Question: I'm using <URL> to try to sort a table. It works with a cosmetic issue that is not so much disturbing. The "zebra" doesn't activate until you really try to order the table. Isn't annoying at all but I couldn't find why this happens.
My really problem is that I'm trying to use also the pager plugin. The pager div appears at the top of the page. It may be caused (both problems) because I have the table inside a prior hidden tab the first time it appears. The content is loaded from a PHP file via AJAX and, when loaded, depending on the data, I could active tabs and tablesorter (or not).
If I do that, I do with this lines of code:
'''
(".tab_content").hide();
$("ul.tabs li:first").addClass("active").show();
$(".tab_content:first").show();
$("#calls").tablesorter({widthFixed: true, widgets: ['zebra']}).tablesorterPager({container: $("#pager")});
'''
The "pager" div is inside the tab, just below the target table.
As @mu is to shoort stated pager needs to know where the table is.
Tabs are loaded with
'''
<ul class="tabs">
<li><a href="#cont-standard-report">Standard</a></li>
<li><a href="#cont-extensions-report">Extensions</a></li>
<li><a id="calls" href="#cont-calling-report">Callings</a></li>
</ul>
'''
So, I tried with the proposed function but it even doesn't call it when clicking the tab.
'''
$("#cont-calling-report").one('click', function() {
alert ("Test");
$("#calls").tablesorter({widthFixed: true, widgets: ['zebra']})
.tablesorterPager({container: $("#pager")});
});
'''
This is what happens. No click needed.

Managed to solve with this
Managed to solve it with this:
'''
if (activeTab == '#cont-callings-report' && !tablesorter){
$("#calls").tablesorter({widthFixed: true, widgets: ['zebra']}).tablesorterPager({container: $("#pager")});
tablesorter = 1;
}
'''
Inside the tab function.
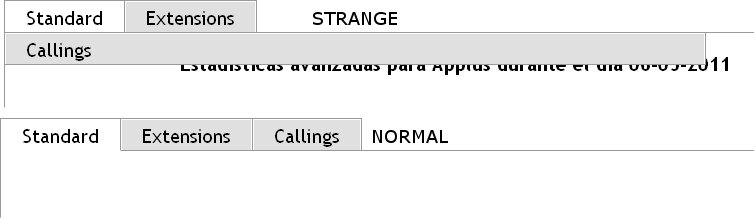
Answer: The pager plugin probably needs to know where the table is and how big the table is before it can properly position itself. When your tab is hidden, the table inside it doesn't have a useful position so the pager probably ends up with zeros for the position it needs and the result is the pager at the top of the page. The easiest solution would be to bind 'tablesorter' when the tab is clicked:
'''
$(selector_for_the_tab_with_the_table).one('click', function() {
$("#calls")
.tablesorter({widthFixed: true, widgets: ['zebra']})
.tablesorterPager({container: $("#pager")});
});
'''
You only need to bind it once so use <URL>:
> This method is identical to <URL>, except that the handler is unbound after its first invocation.